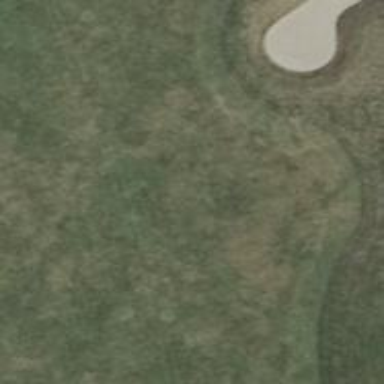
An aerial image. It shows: Golf hole.